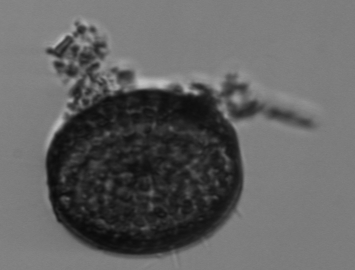
Label: Thalassiosira_TAG_external_detritus